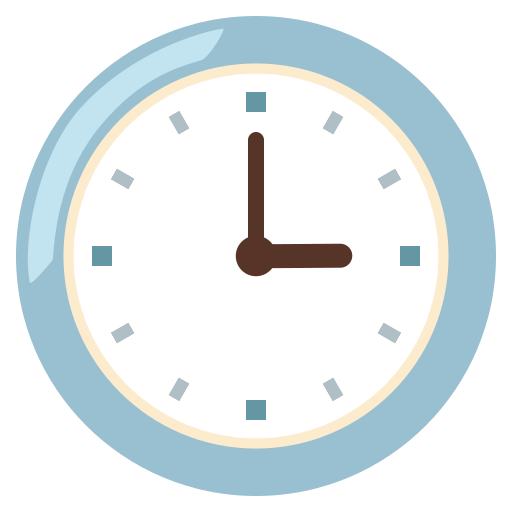
Emoji: 🕒